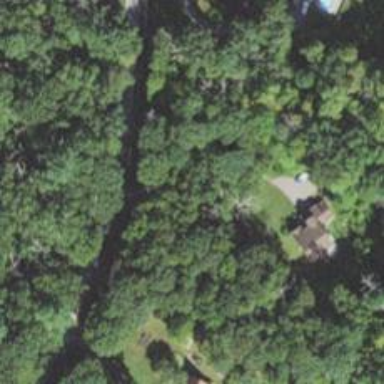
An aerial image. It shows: Residential driveway serving as service road.